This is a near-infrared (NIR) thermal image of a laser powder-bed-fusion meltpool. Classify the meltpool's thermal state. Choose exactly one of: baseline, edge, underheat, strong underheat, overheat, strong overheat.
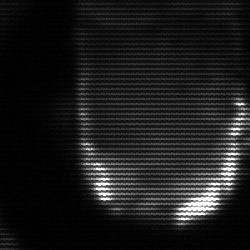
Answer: baseline